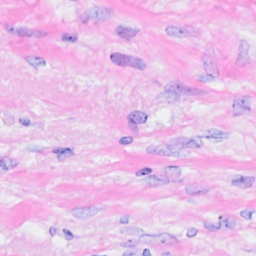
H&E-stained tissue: Breast